Question: I'm new to Java EE, and I want to display in a webpage a list of PDF thumbnails. These PDF are stored in a folder in 'src/main/webapp/pdf', and I want to read this folder to get all the filenames. Here is my code :
'''
@Override
public void doGet(HttpServletRequest req, HttpServletResponse res) {
try {
res.setContentType("application/json");
res.setCharacterEncoding("UTF-8");
PrintWriter out = res.getWriter();
File pdfFolder = new File("/pdf");
for (File pdf : pdfFolder.listFiles()) { // Line 27
out.println(pdf.getName());
}
} catch (IOException e) {
log.log(Level.SEVERE, e.getMessage());
}
}
'''
When I run this code, I get a 'NullPointerException' :
'''
java.lang.NullPointerException
com.multi.services.ListFiles.doGet(ListFiles.java:27)
javax.servlet.http.HttpServlet.service(HttpServlet.java:621)
javax.servlet.http.HttpServlet.service(HttpServlet.java:728)
'''
Here is my structure :

What I want to have is a web service that reads the PDF folder and returns a JSON containing the PDF filenames, and I will call this service in a JavaScript using Ajax.
Can anyone help me to make my script running well ? Or has anyone a better solution ?
Thanks :)
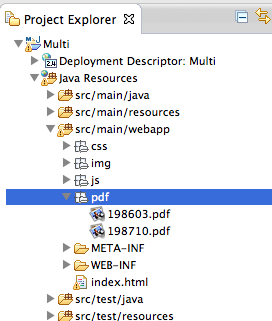
Answer: A quote from the Javadoc of 'File.listFiles()'
> returns null if this abstract pathname does not denote a directory, or if an I/O error occurs.
So your path is not correct (as the current directory of your servlet container is undefined). You have these possibilities here:
- Use the absolute path (this is appropriate, if you store the PDF outside of your webapp)- Use <URL>:
'''
File pdfFolder =
new File(req.getSession().getServletContext().getRealPath("/pdf"));
'''